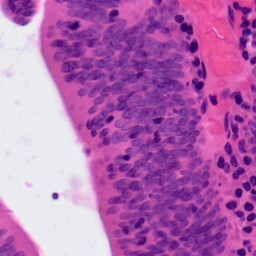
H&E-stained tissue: Colon